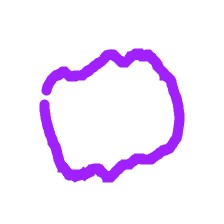
Shape: circle